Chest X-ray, PA view. Patient: 54 years old, sex F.
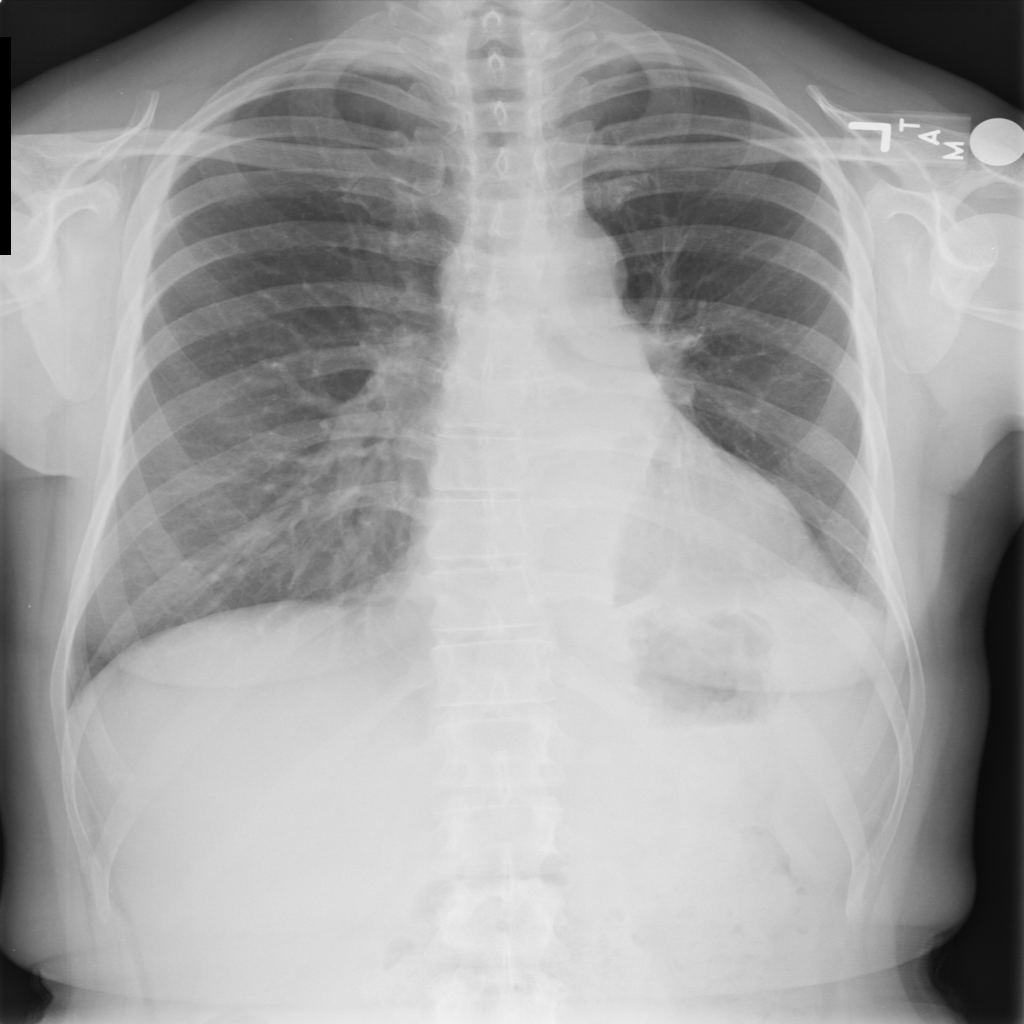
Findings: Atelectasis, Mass